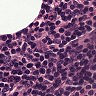
Metastatic tissue present: no